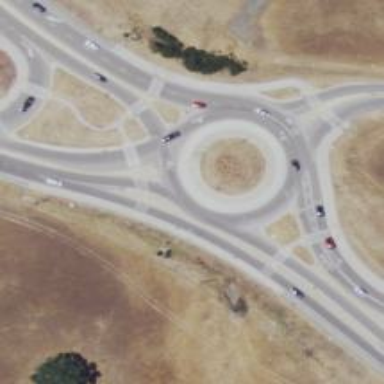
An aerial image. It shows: Roundabout at primary highway junction.